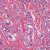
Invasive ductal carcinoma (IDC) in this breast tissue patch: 1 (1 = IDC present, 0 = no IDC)